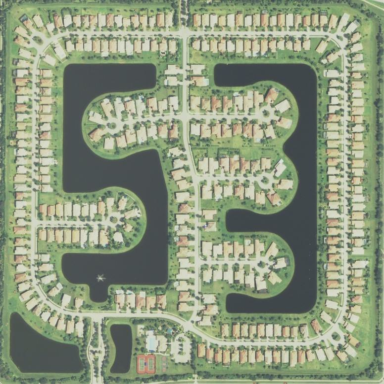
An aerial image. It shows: Single-family residential area.